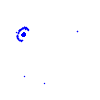
Particle: pion